Question: in an R image I'm trying to change the breaks and color, when the value of my image is above 20 It has to stay red. (in my current case it becomes white)
'''
colors <- colorpanel(30, "green","red")
colbreaks <- seq(1,20, length=length(colors)+1)
'''
using the colorpanel from gplot to use the colors green and red.
My values are mostly 1-15, sometimes higher than 20, but because I want to keep the difference visible, I want to make 20 the limit. In my script, when the value is 21 or higher the square becomes white. How can I catch this so it stays red?
reproduce:
'''
test123 <- structure(c(2,7,3,18,22,25,12,1), .Dim = c(2L,4L))
colors <- colorpanel(30, "green","red")
colbreaks <- seq(1,20, length=length(colors)+1)
image(test123, col=colors, breaks=colbreaks)
'''

the two white squares in the image are of the values 22 and 25.
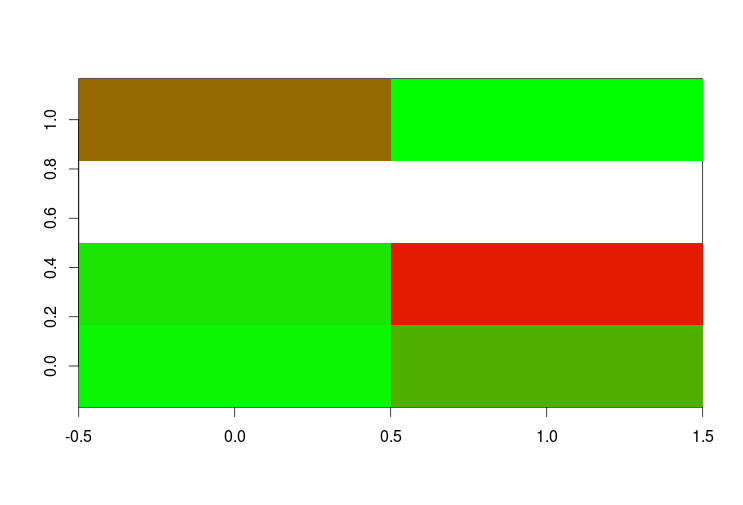
Answer: You need to define also the last break point (25). This should work:
'''
test123 <- structure(c(2,7,3,18,22,25,12,1), .Dim = c(2L,4L))
colors <- colorpanel(20, "green","red")
colbreaks <- c(seq(1,20, length=length(colors)),max(test123)) #add the last point
image(test123, col=colors, breaks=colbreaks)
'''
Here everything between 20 and 'max(test123)' are colored with same color (last value from 'colors').